Question: I have a function to draw 'Bezier Curve' through three points. I have already 2 points (start and end) - A and B. How do I calculate middle point between those two points as middle point would be always a little higher or lower than linear function of those two points.
:

Any formulas, ideas would be great!
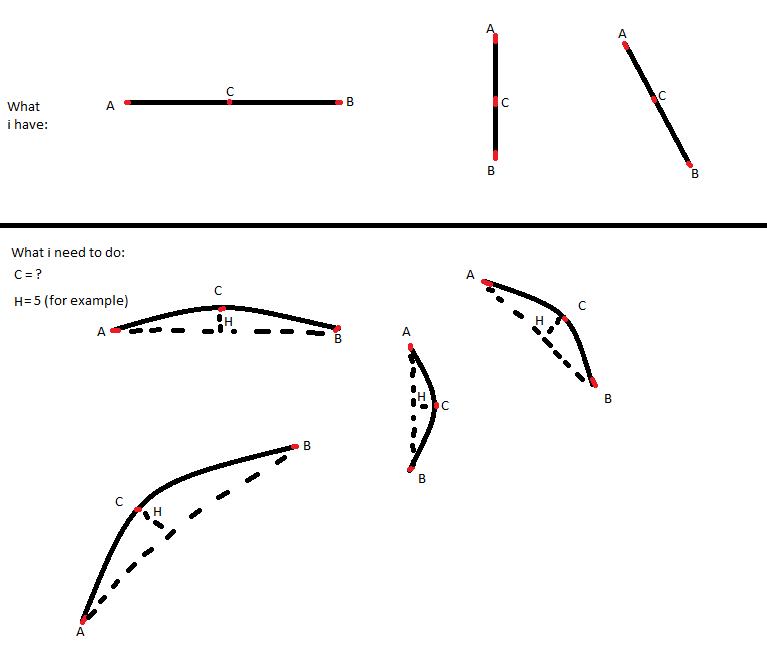
Answer: I think this is what you're looking for:
<URL>
It goes into detail on calculating the various points on a Bezier curve.
You may also be interested in this more specific example for your application:
<URL>
If you really want to get into it, then I suggest this Primer:
<URL>
Bezier curves are a bit more complicated than simple arcs. For an arc, you can just use this formula:
'''
R = H/2 + W^2/8H
'''
...which definitely won't work for a Bezier curve. On a Quadratic Bezier curve, for example, to calculate a point, you must use:

Sources: <URL>